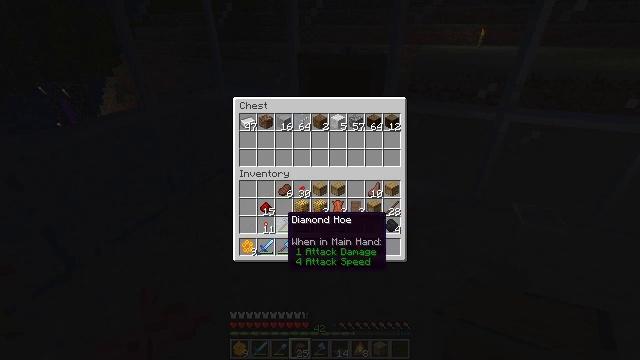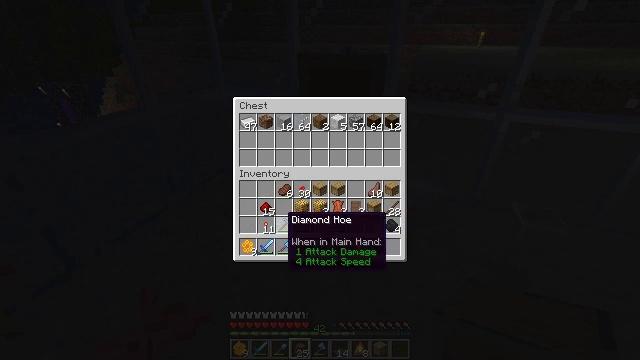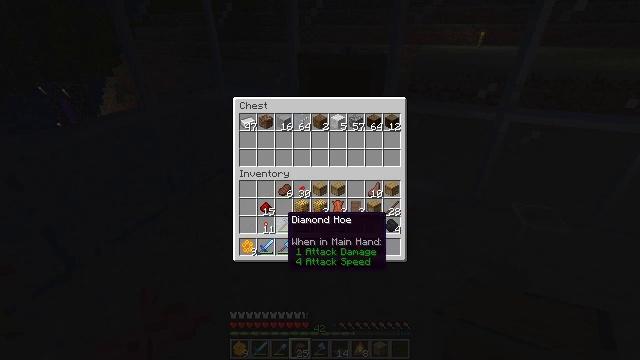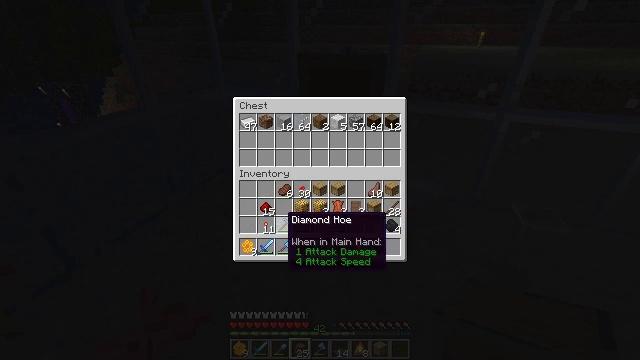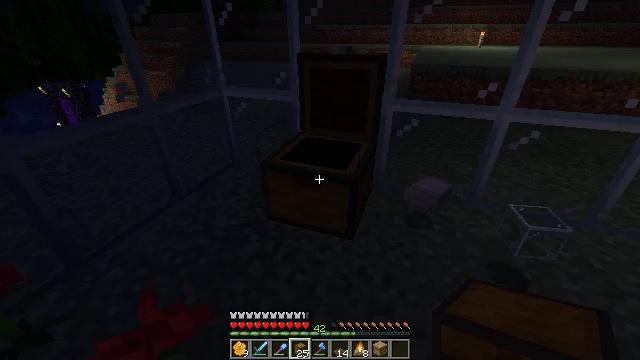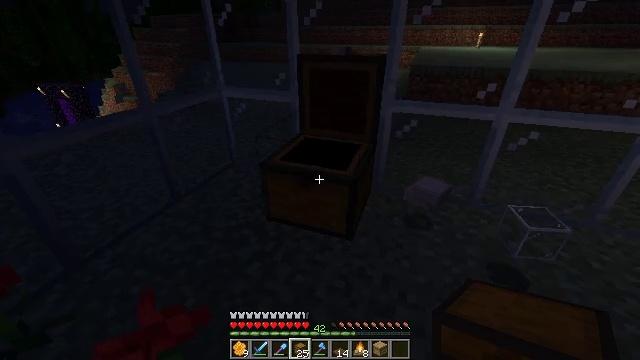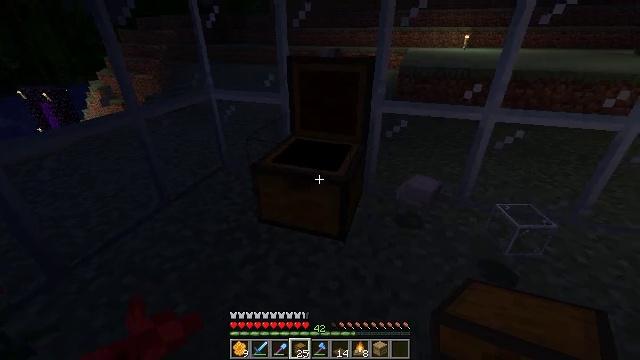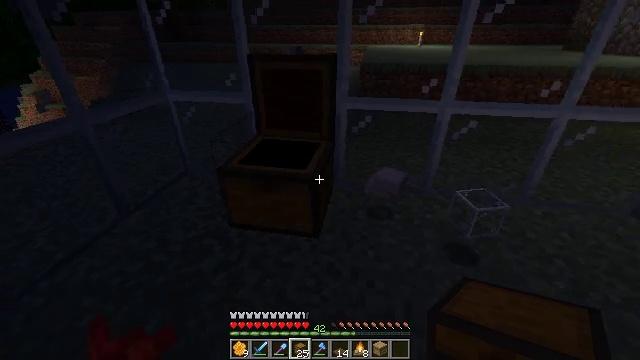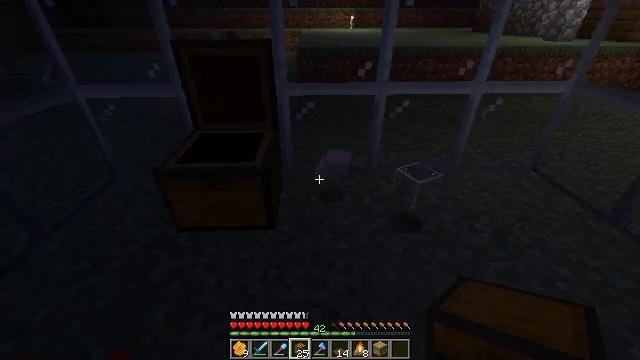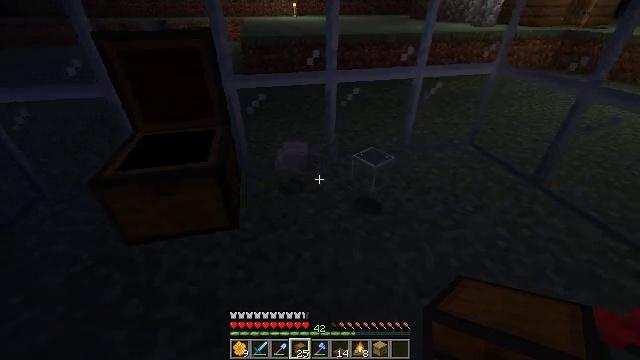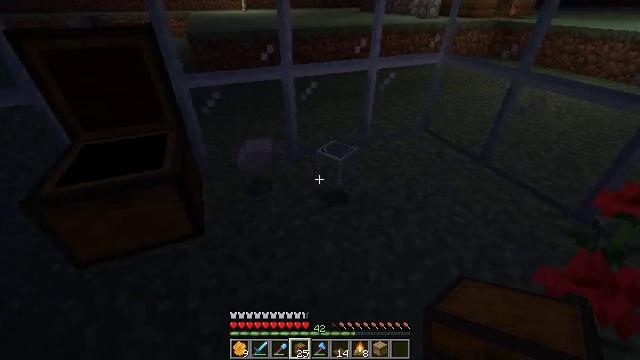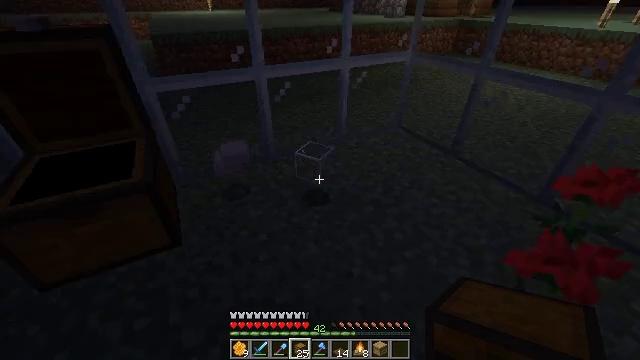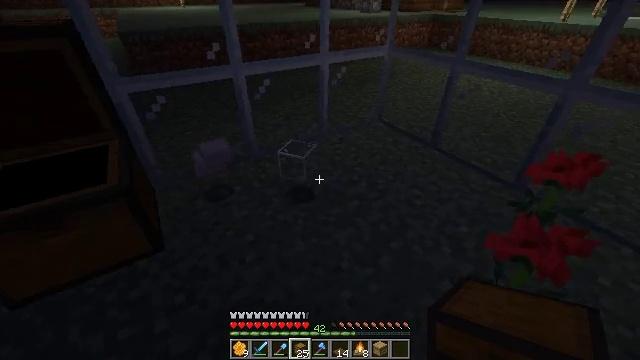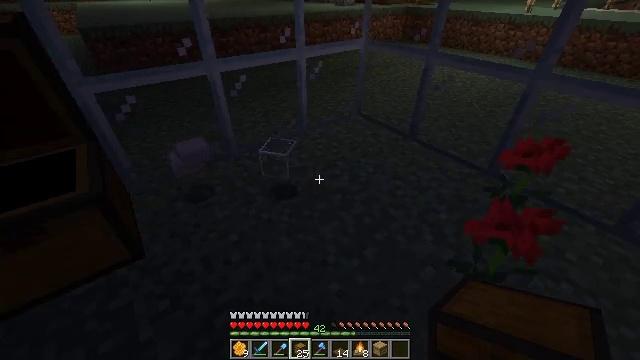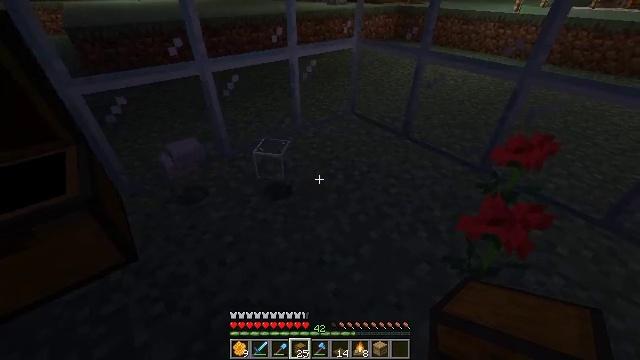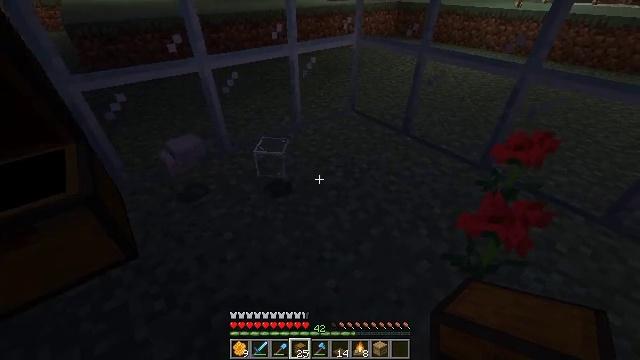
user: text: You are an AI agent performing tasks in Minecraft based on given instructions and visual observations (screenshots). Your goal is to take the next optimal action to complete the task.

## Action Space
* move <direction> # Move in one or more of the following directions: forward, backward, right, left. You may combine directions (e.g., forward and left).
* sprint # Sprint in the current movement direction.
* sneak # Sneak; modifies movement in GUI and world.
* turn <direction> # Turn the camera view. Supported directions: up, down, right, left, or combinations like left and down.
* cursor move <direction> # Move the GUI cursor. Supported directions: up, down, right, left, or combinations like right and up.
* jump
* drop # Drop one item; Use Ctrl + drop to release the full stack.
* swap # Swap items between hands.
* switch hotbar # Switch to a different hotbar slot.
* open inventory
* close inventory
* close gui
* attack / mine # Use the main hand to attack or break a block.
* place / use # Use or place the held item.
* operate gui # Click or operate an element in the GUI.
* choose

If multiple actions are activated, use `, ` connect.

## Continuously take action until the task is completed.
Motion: motion action
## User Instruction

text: Mine the spruce trapdoor by breaking it.
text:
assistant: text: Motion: no_op
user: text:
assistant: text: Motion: no_op
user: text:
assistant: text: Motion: no_op
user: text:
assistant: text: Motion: no_op
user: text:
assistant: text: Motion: close gui
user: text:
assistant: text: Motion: turn right
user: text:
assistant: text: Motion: turn right
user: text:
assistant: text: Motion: turn right and down
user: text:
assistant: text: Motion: turn right and down
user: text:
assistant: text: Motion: turn right and down
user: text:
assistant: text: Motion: turn right
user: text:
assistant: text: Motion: turn right
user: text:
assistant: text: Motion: turn right and down
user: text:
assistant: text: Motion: turn right
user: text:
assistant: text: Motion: no_op
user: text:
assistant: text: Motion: no_op
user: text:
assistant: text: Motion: no_op
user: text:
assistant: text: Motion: no_op
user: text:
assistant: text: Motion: no_op
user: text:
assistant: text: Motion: turn right
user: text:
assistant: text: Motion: turn right
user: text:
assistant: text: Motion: turn right and up
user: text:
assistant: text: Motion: turn right and up
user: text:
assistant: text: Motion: turn right and up
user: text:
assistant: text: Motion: move forward, turn right
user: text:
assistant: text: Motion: move forward
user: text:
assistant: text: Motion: move forward and move left
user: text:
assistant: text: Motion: move forward and move left
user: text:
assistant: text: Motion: move forward and move left, turn right
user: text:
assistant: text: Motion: move forward and move left, turn right